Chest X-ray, PA view. Patient: 29 years old, sex M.
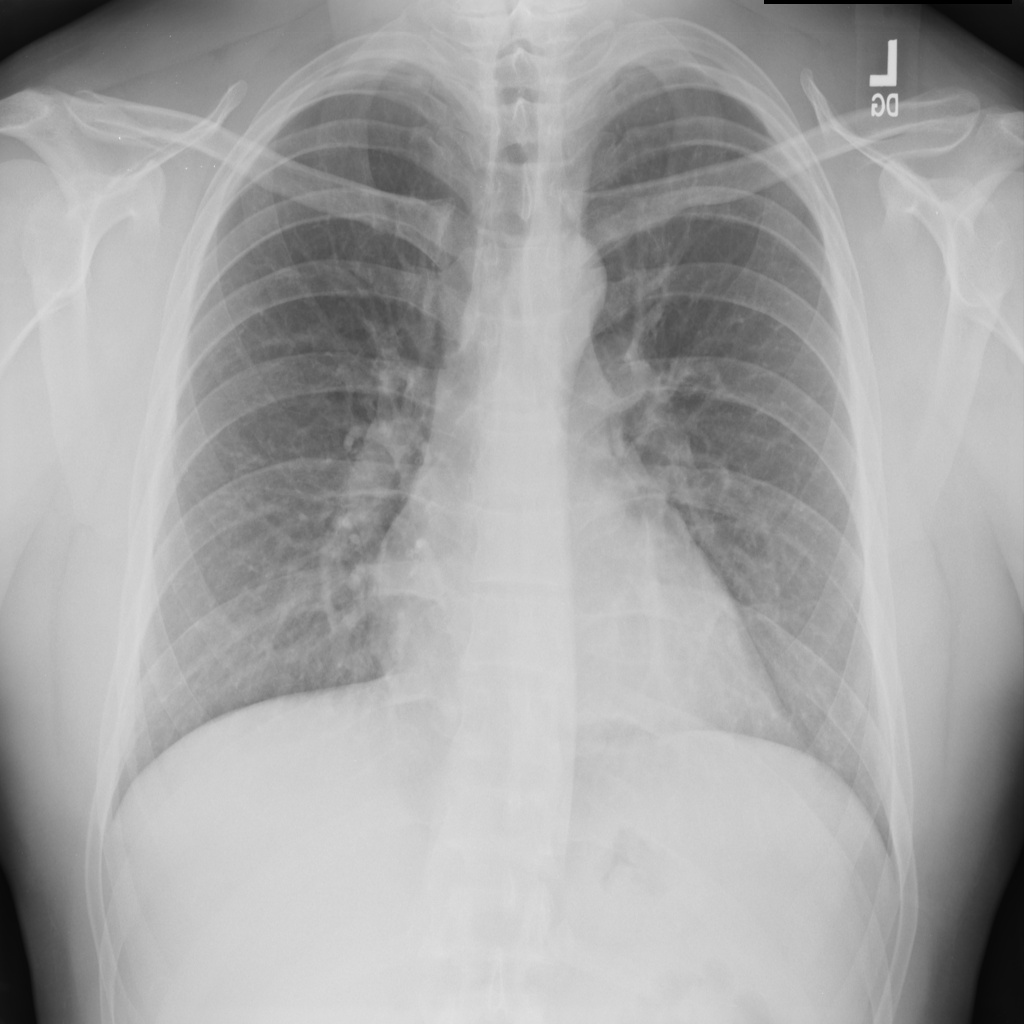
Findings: No Finding